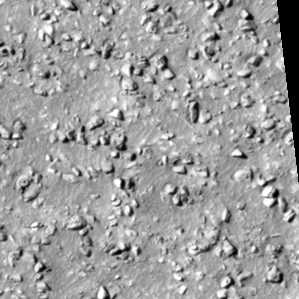
Label: non_frost